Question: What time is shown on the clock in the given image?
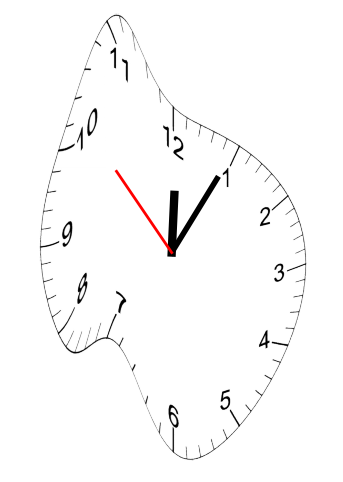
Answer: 12:04:52